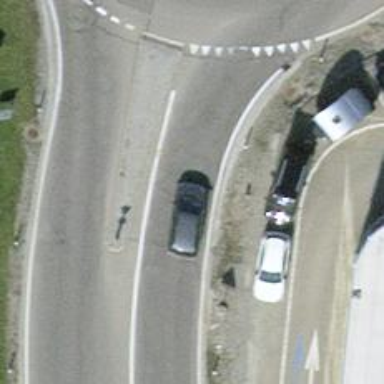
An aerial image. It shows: Traffic calming island.